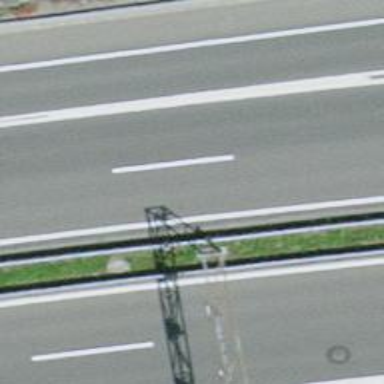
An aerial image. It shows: Asphalt motorway link.